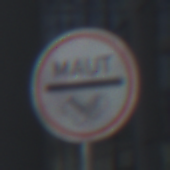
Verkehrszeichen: MautflichtigeStrecke
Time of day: MorningAfternoon
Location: Outdoor (Urban)
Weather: PartlyCloudy
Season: NotSpecified
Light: Natural